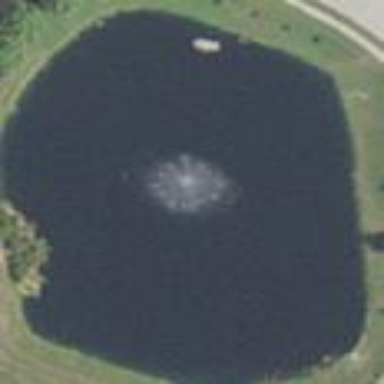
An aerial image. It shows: Peaceful pond surrounded by nature.